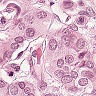
Metastatic tissue present: yes